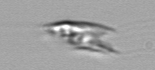
Label: Chrysochromulina_lanceolata